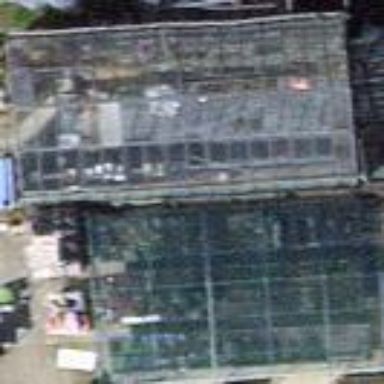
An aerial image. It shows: Greenhouse.